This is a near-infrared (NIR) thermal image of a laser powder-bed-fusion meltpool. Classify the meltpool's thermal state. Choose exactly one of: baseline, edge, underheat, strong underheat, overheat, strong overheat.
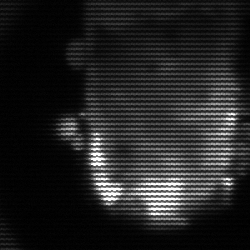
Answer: baseline